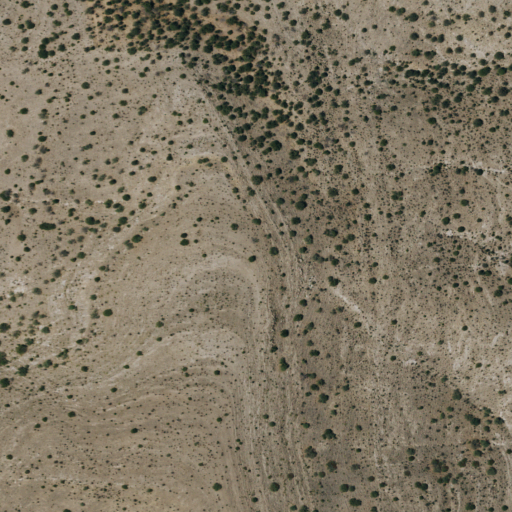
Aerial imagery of mountain in New Mexico named South Arabela containing shrub, evergreen forest, and grassland